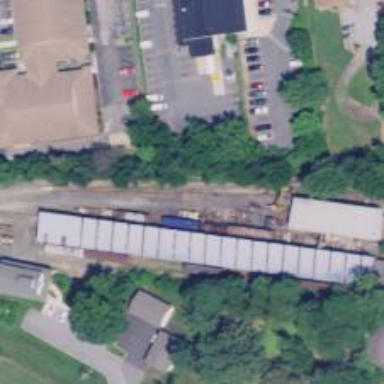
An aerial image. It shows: Preserved railway yard with rails.